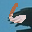
Label: 6